Field crop: maize
Growth stage: 1
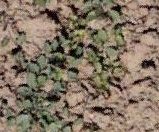
Species: convolvulus